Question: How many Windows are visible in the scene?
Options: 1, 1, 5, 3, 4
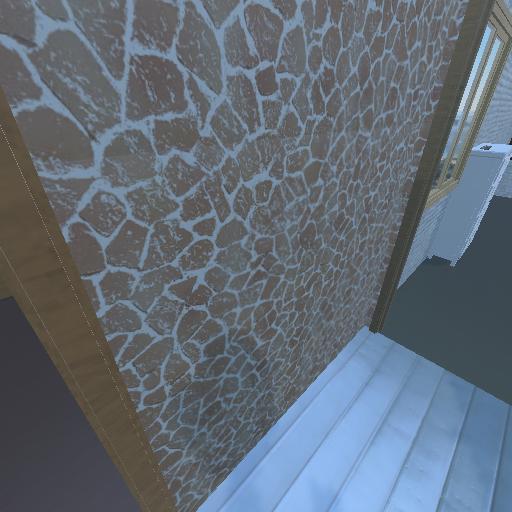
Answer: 1